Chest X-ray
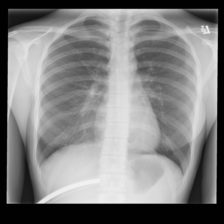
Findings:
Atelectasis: negative
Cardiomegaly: negative
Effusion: negative
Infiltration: negative
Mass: negative
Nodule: negative
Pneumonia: negative
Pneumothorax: negative
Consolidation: negative
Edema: negative
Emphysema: negative
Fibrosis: negative
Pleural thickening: negative
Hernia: negative